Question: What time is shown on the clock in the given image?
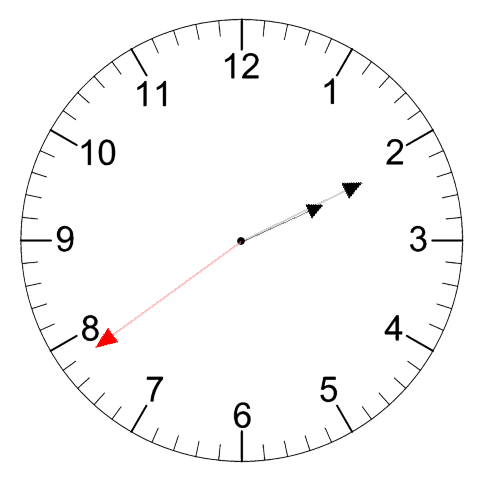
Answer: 02:10:39